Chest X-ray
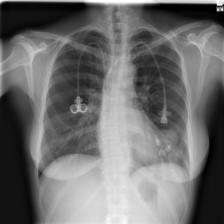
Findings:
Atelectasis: negative
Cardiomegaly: negative
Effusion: negative
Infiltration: negative
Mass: positive
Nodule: negative
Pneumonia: negative
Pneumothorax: negative
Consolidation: negative
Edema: negative
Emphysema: negative
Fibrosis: negative
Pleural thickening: negative
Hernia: negative